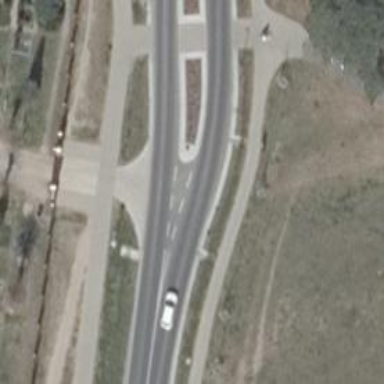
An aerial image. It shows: Secondary road with asphalt surface and separate sidewalk.